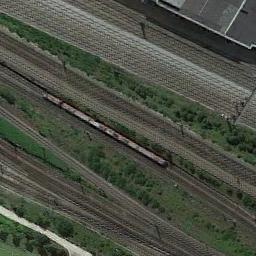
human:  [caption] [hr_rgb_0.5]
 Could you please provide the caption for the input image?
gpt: These railways have a train on the track .

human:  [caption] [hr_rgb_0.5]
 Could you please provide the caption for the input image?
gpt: The railway is next to some trees and houses .

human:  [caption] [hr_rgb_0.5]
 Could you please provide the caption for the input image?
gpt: There are dozens of parallel railway lines here .

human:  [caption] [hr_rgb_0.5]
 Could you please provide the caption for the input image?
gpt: There are many trees beside the railway .

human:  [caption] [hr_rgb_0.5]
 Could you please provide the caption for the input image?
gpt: There are green bushes beside the railway .